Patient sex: M
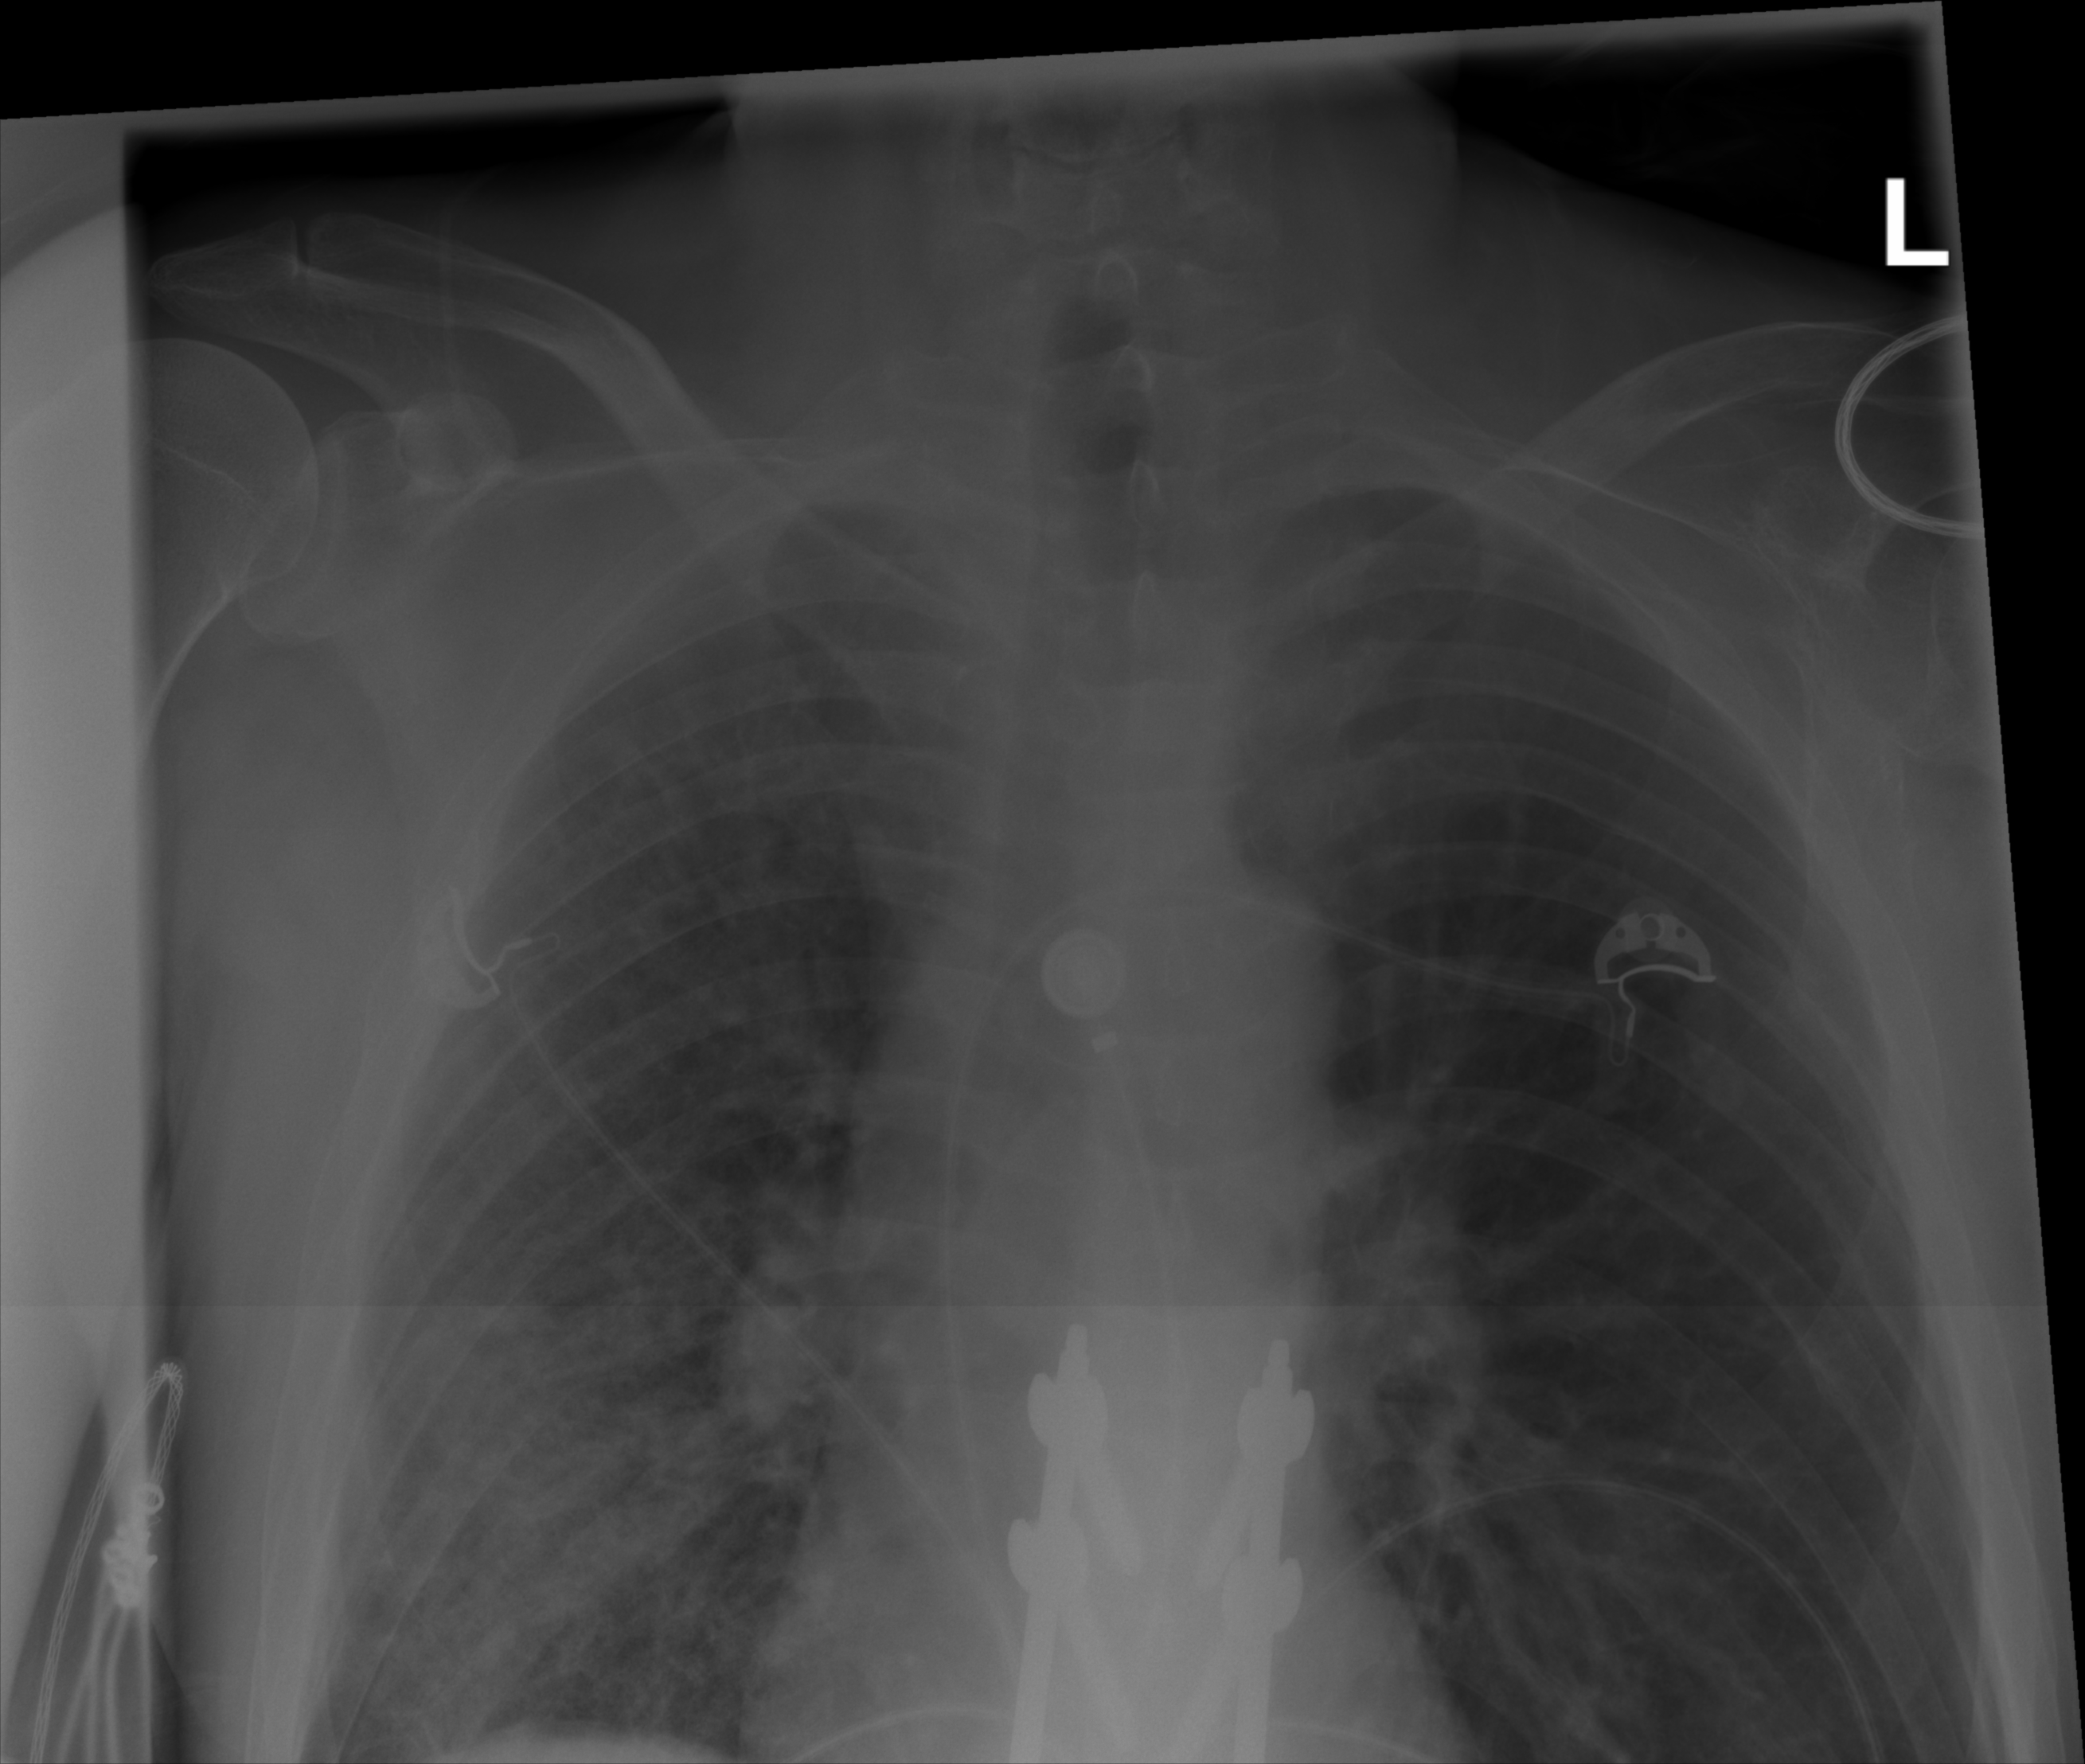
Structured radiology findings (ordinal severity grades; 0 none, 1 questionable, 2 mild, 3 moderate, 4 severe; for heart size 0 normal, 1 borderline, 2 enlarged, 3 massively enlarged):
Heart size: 0
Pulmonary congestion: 0
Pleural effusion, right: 0
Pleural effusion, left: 0
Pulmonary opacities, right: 2
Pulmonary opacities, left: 0
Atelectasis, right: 0
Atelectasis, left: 0